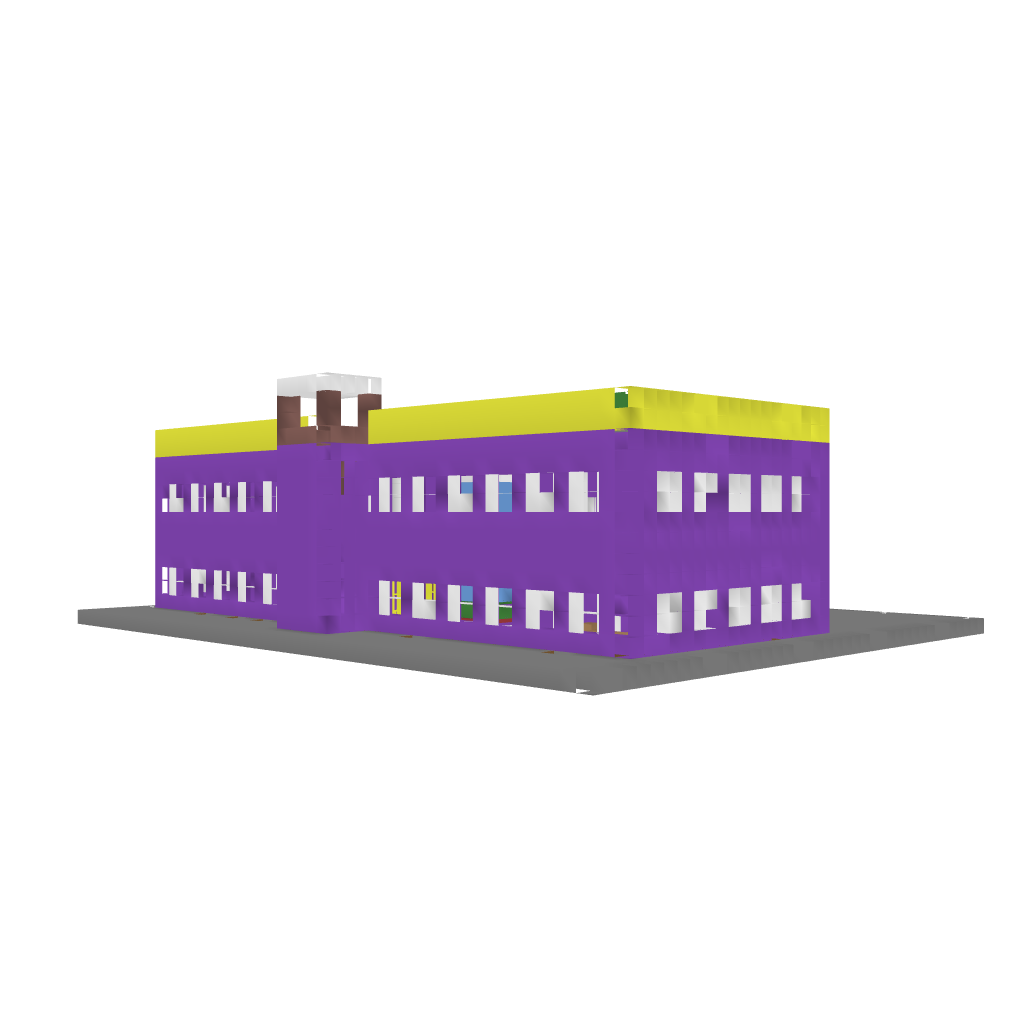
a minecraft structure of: Mansion by Alurra17 bad low quality